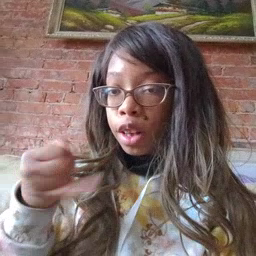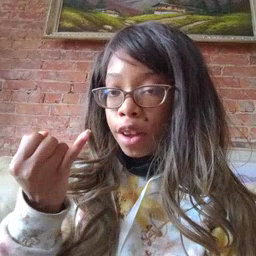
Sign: jeans